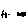
Label: fish